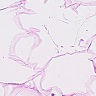
Metastatic tissue present: no